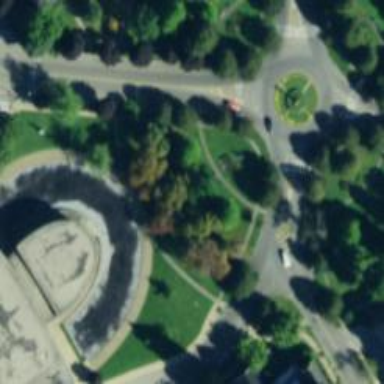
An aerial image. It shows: Park.